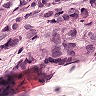
Metastatic tissue present: yes